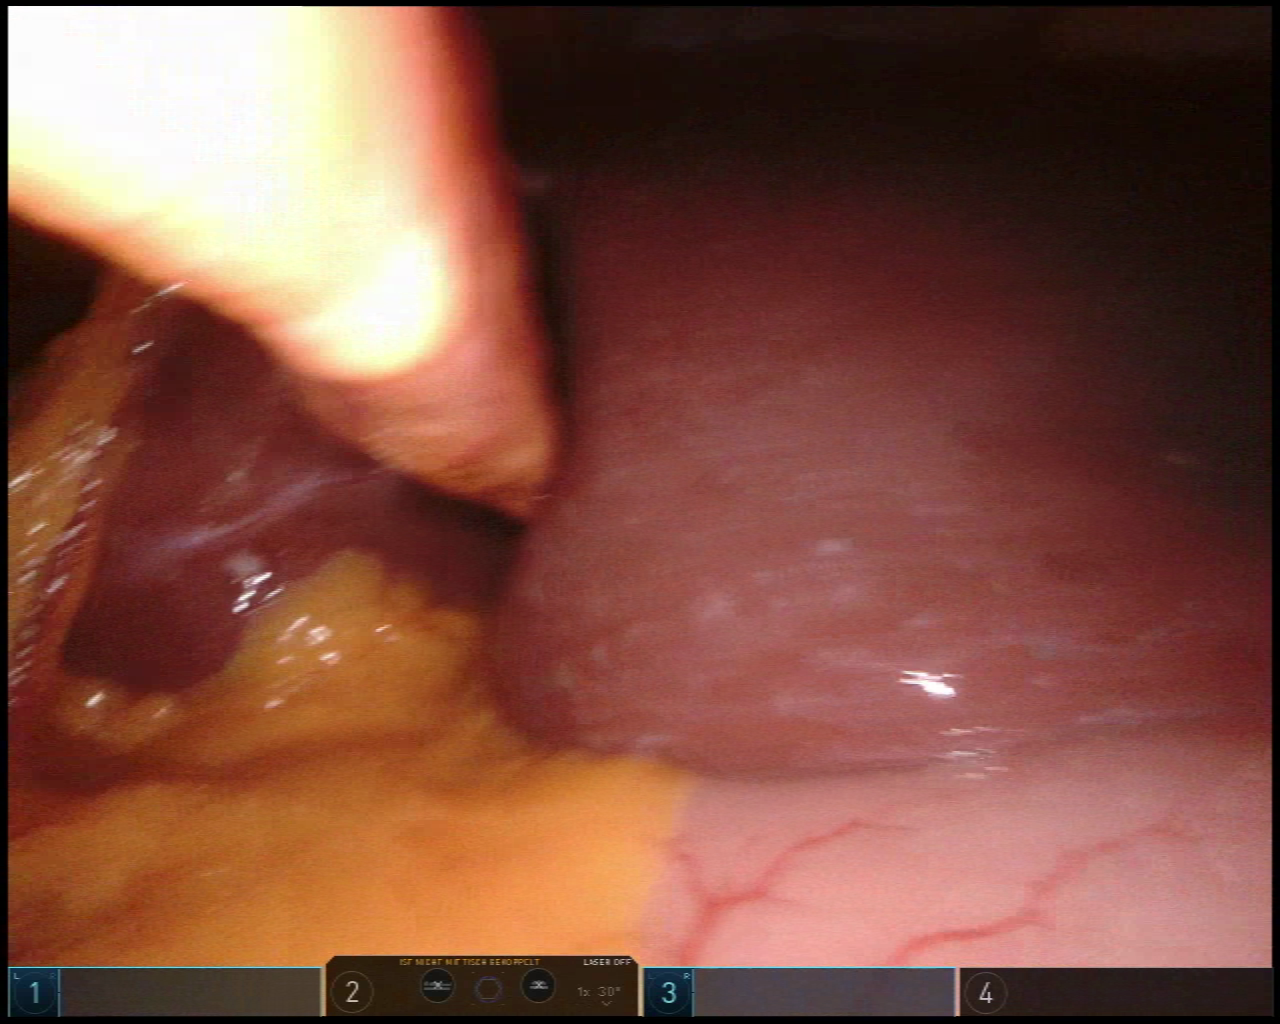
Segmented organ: liver
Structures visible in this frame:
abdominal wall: no
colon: no
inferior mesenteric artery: no
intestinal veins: no
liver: yes
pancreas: no
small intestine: no
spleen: no
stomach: yes
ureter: no
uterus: no
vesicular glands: no